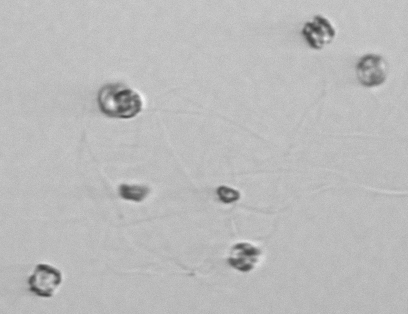
Label: Thalassiosira_sp_aff_mala